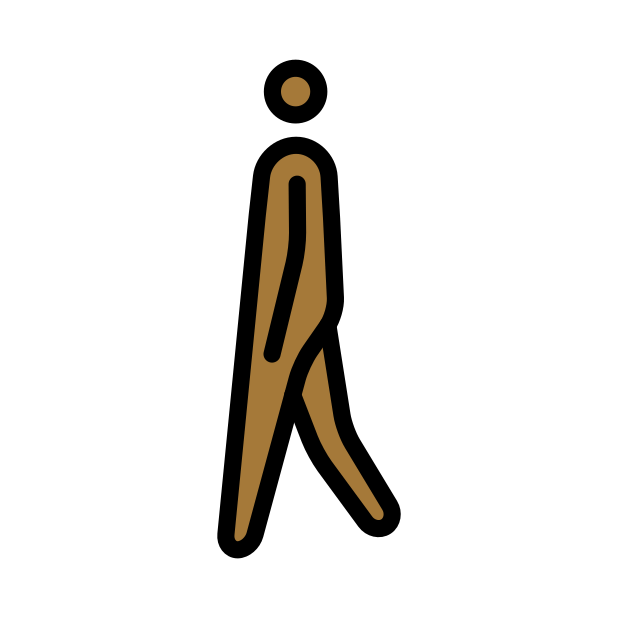
man walking: medium-dark skin tone